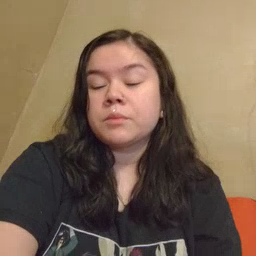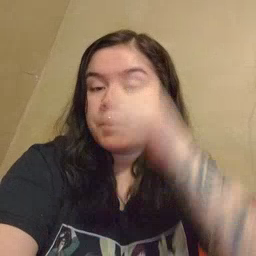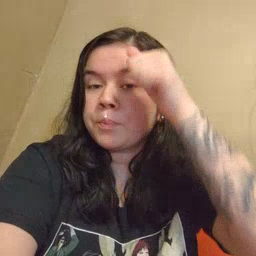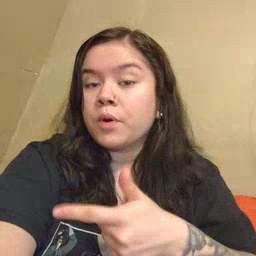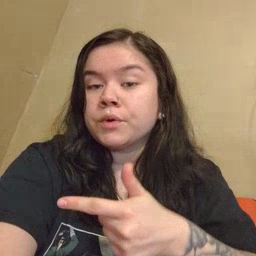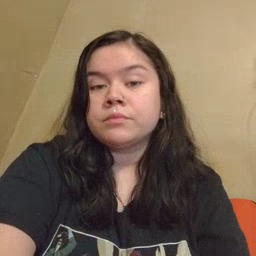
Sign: brother